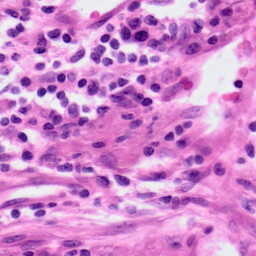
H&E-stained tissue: Lung